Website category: sports
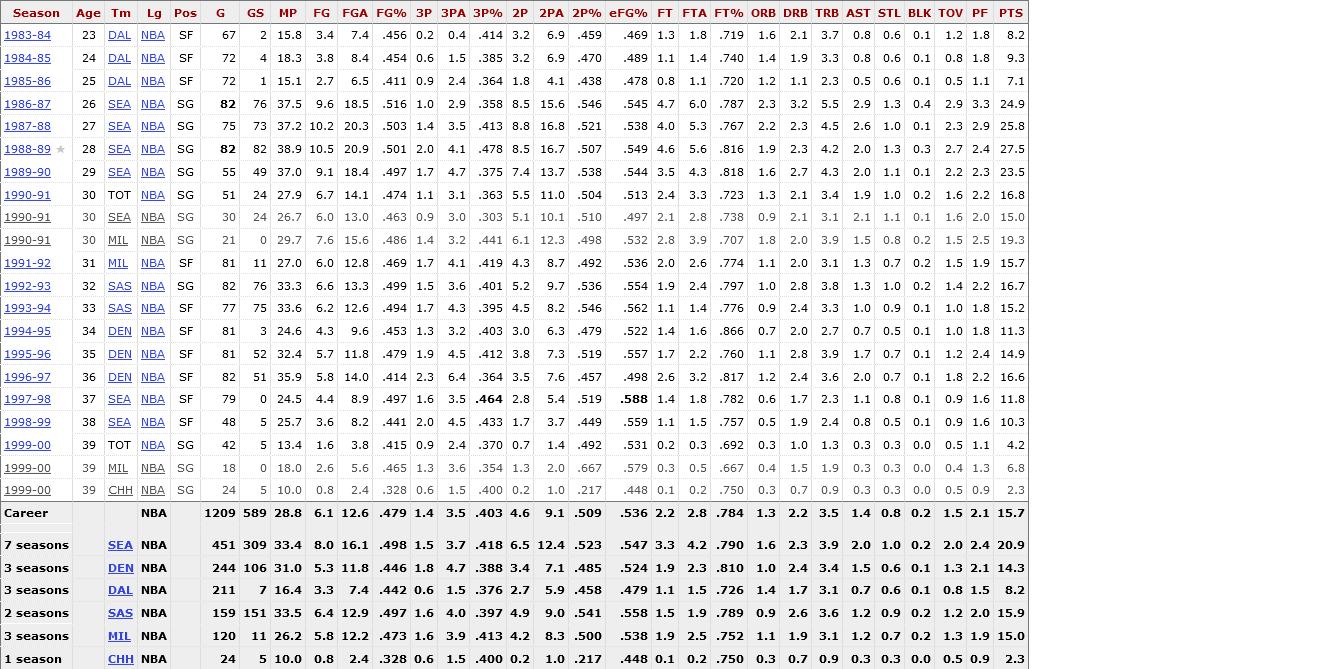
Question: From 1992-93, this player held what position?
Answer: SG

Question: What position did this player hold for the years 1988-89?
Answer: SG

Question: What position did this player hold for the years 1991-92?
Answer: SF

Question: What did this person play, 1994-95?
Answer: SF

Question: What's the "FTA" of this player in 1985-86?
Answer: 1.1

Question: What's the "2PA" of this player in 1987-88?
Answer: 16.8

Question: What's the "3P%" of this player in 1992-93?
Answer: .401

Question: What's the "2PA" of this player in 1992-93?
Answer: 9.7

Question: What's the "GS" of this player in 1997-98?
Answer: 0

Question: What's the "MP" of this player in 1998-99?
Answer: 25.7

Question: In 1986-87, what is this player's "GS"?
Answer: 76

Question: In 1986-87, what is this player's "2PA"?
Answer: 15.6

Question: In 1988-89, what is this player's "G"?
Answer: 82

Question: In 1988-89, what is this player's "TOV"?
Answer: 2.7

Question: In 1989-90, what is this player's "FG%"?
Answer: .497

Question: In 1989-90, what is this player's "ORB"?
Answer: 1.6

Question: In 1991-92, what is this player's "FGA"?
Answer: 12.8

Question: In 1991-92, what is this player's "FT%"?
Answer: .774

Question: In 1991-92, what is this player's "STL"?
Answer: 0.7

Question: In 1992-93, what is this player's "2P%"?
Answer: .536

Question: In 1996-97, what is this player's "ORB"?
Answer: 1.2

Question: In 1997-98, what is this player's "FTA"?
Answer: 1.8

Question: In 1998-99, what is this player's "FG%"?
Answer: .441

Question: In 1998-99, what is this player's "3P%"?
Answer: .433

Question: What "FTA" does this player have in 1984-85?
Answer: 1.4

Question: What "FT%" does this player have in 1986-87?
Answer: .787

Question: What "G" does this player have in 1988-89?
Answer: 82

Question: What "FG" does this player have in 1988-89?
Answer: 10.5

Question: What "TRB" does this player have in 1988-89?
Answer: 4.2

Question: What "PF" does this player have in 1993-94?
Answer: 1.8

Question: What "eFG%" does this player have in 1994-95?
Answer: .522

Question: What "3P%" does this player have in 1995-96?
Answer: .412

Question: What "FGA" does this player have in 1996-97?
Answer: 14.0

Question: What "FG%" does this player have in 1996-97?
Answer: .414

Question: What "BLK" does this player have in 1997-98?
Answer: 0.1

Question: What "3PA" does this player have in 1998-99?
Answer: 4.5

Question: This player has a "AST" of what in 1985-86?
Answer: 0.5

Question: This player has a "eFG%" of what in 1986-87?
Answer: .545

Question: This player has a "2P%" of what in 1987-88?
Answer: .521

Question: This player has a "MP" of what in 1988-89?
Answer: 38.9

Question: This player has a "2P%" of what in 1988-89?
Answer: .507

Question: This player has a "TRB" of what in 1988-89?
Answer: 4.2

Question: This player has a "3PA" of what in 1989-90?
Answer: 4.7

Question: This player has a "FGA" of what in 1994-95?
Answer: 9.6

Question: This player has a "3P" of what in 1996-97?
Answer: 2.3

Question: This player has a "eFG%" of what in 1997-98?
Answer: .588

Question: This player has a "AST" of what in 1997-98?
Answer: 1.1

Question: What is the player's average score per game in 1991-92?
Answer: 15.7

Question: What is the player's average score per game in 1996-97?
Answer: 16.6

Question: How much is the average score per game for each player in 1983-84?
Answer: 8.2

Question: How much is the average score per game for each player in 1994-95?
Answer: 11.3

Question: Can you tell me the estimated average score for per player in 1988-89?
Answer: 27.5

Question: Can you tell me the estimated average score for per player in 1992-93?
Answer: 16.7

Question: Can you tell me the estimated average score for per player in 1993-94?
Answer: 15.2

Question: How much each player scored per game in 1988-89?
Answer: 27.5

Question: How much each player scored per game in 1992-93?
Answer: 16.7

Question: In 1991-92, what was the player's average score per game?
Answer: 15.7

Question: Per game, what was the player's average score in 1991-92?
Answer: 15.7

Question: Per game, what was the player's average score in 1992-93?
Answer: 16.7

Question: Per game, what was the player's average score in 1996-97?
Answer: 16.6

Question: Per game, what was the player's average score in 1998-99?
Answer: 10.3